Current action and preconditions to check: path_clear

Your task: For each precondition in the list above, predict whether it will hold at this action.

Consider the current scene as observed from the mobile robot's camera, and analyze the predicted future states of all dynamic agents (e.g., people, animals, vehicles, or any moving entities) within the NEXT SECOND.

IMPORTANT: Only answer "very likely" if you are absolutely certain—based on strong, clear evidence—that a dynamic agent will violate the precondition in the predicted future state. Do NOT answer "very likely" for unlikely, ambiguous, or low-probability risks.

Ask yourself for each precondition: Is there a high probability, with clear and convincing evidence, that the predicted future states of any dynamic agent will interfere with the predicted future state of the currently executing action within the NEXT SECOND, causing that precondition to fail?

Assess the risk level based on these predictions. Use "likely" or "very likely" if motions create a clear risk of interference.

Use "neutral" or "improbable" if agents are nearby but their predicted paths are clearly diverging or non-conflicting.

Failure Risk Categories: "very improbable", "improbable", "neutral", "likely", "very likely"

Answer Format: Output ONLY the probability_of_failure value from these categories: "very improbable", "improbable", "neutral", "likely", "very likely"

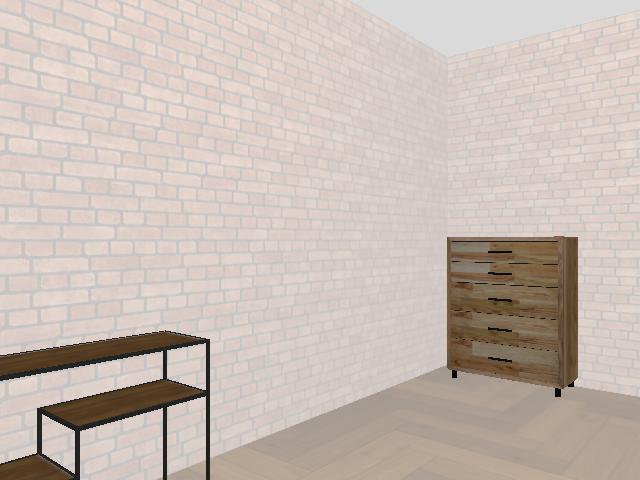

Answer: very improbable